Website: home-depot
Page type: receipt
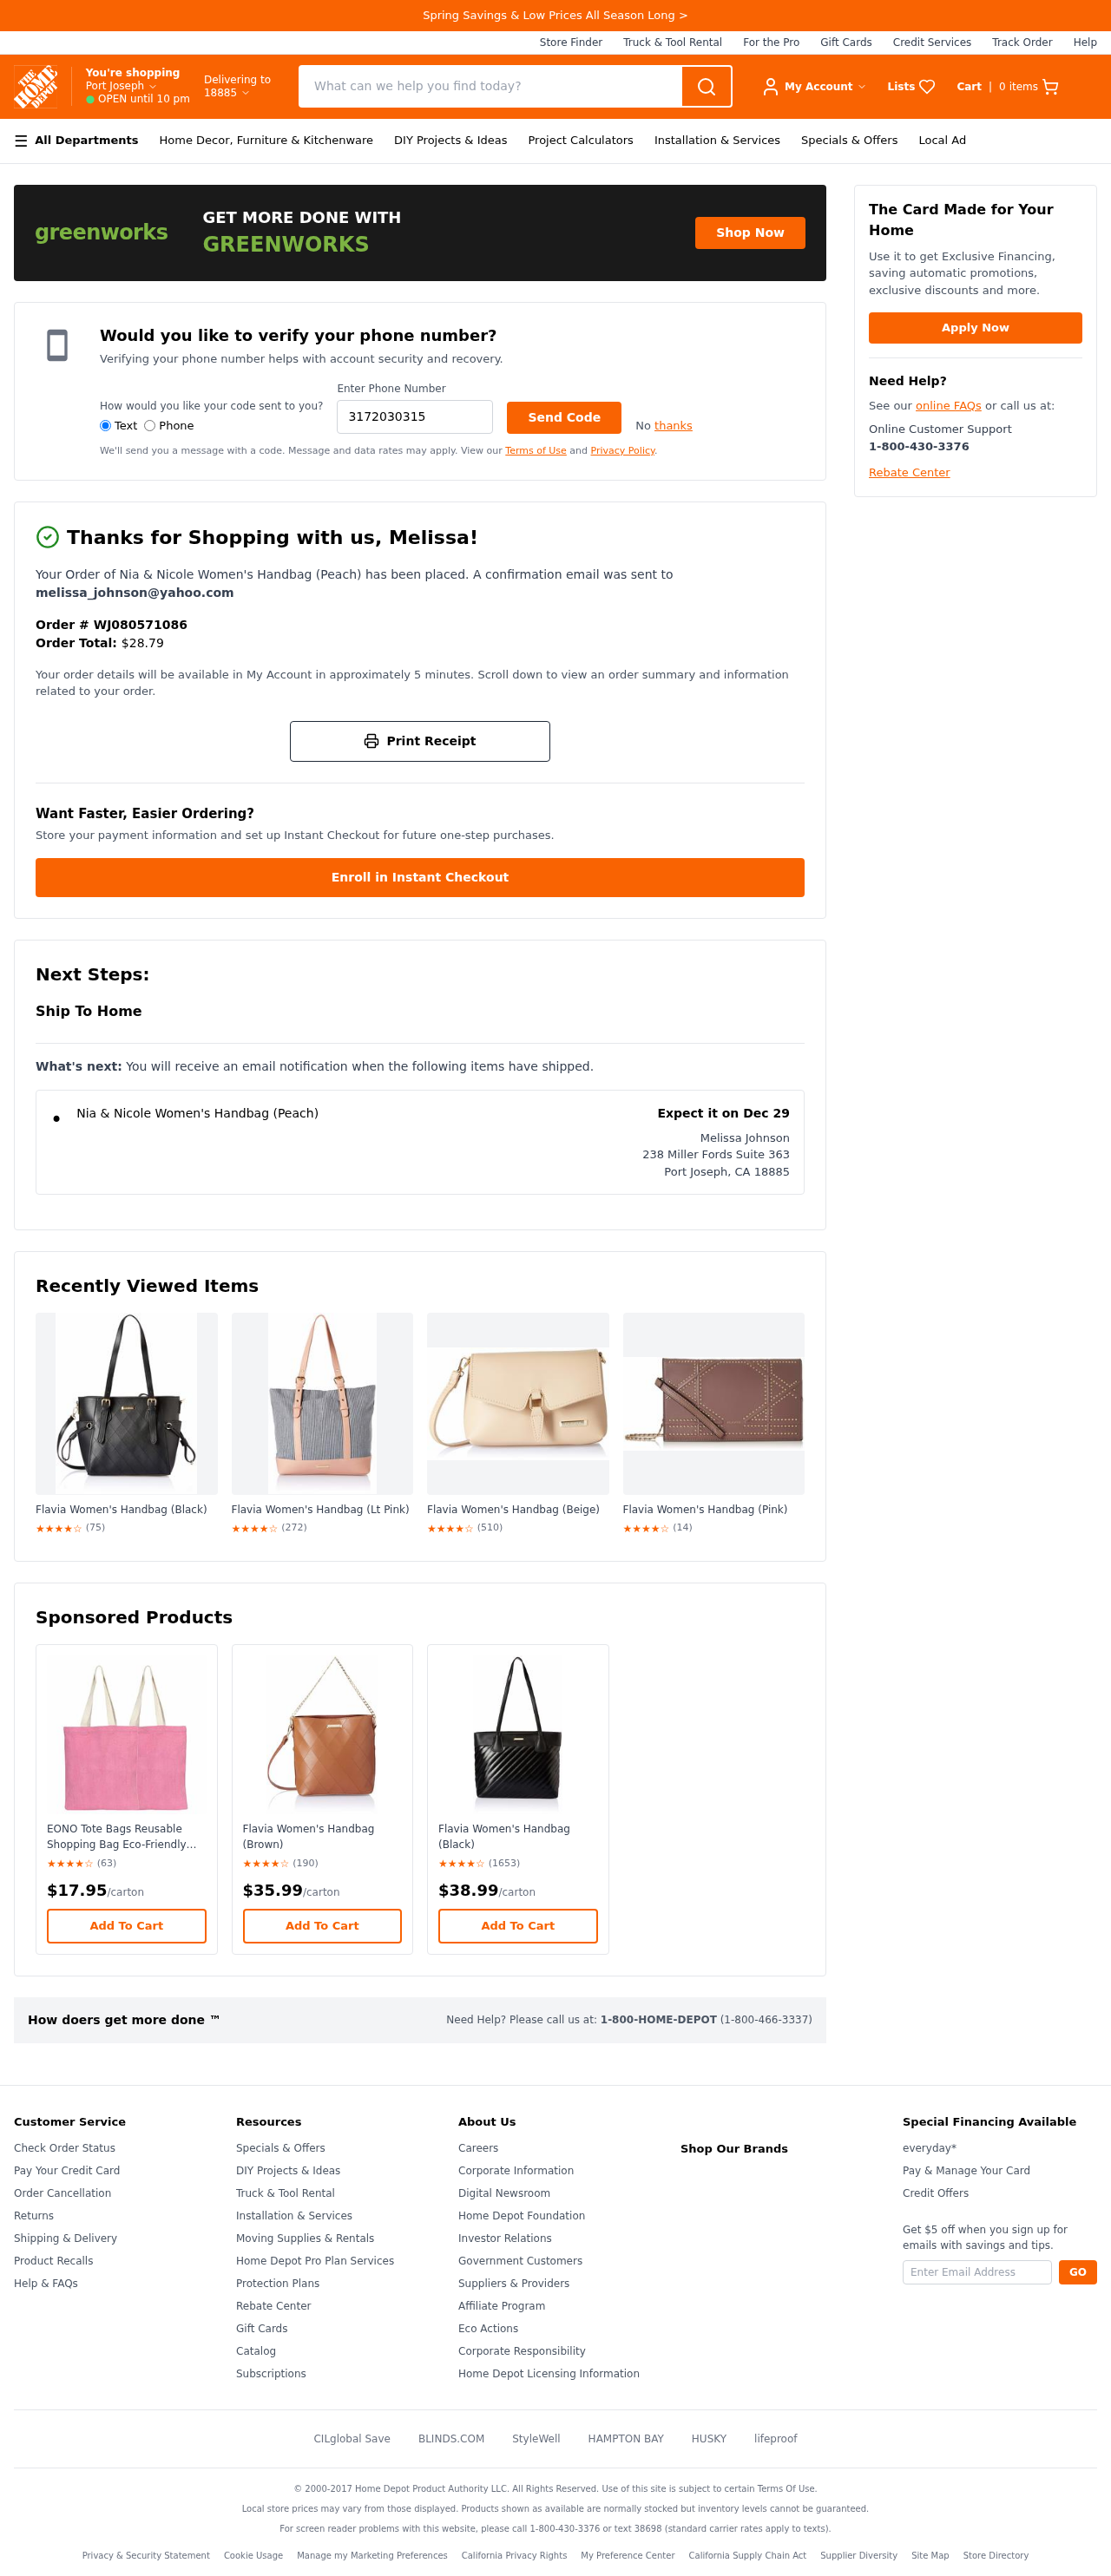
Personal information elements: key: PII_CITY
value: Port Joseph
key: PII_CITY_STATE_ZIP
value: Port Joseph, CA 18885
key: PII_EMAIL
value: melissa_johnson@yahoo.com
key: PII_FIRSTNAME
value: Melissa
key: PII_FULLNAME
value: Melissa Johnson
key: PII_PHONE
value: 3172030315
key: PII_POSTCODE
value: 18885
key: PII_STREET
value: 238 Miller Fords Suite 363
Product elements: key: PRODUCT1_NAME
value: Nia & Nicole Women's Handbag (Peach)
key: PRODUCT2_NAME
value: Flavia Women's Handbag (Black)
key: PRODUCT2_RATING
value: ★★★★☆
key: PRODUCT2_NUM_RATINGS
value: (75)
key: PRODUCT3_NAME
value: Flavia Women's Handbag (Lt Pink)
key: PRODUCT3_RATING
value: ★★★★☆
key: PRODUCT3_NUM_RATINGS
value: (272)
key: PRODUCT4_NAME
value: Flavia Women's Handbag (Beige)
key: PRODUCT4_RATING
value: ★★★★☆
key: PRODUCT4_NUM_RATINGS
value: (510)
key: PRODUCT5_NAME
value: Flavia Women's Handbag (Pink)
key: PRODUCT5_RATING
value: ★★★★☆
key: PRODUCT5_NUM_RATINGS
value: (14)
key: PRODUCT6_NAME
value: EONO Tote Bags Reusable Shopping Bag Eco-Friendly Recycled Cotton Fabric Handbag Grocery Shoulder Pl
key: PRODUCT6_RATING
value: ★★★★☆
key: PRODUCT6_NUM_RATINGS
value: (63)
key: PRODUCT6_PRICE
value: $17.95
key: PRODUCT7_NAME
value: Flavia Women's Handbag (Brown)
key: PRODUCT7_RATING
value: ★★★★☆
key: PRODUCT7_NUM_RATINGS
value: (190)
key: PRODUCT7_PRICE
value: $35.99
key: PRODUCT8_NAME
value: Flavia Women's Handbag (Black)
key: PRODUCT8_RATING
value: ★★★★☆
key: PRODUCT8_NUM_RATINGS
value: (1653)
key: PRODUCT8_PRICE
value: $38.99
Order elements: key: ORDER_NUM_ITEMS
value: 0
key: ORDER_ID
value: WJ080571086
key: ORDER_TOTAL
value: $28.79
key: ORDER_DELIVERY_DATE
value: Expect it on Dec 29